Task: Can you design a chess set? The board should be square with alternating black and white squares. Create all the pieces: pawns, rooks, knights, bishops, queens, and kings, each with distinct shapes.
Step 674:
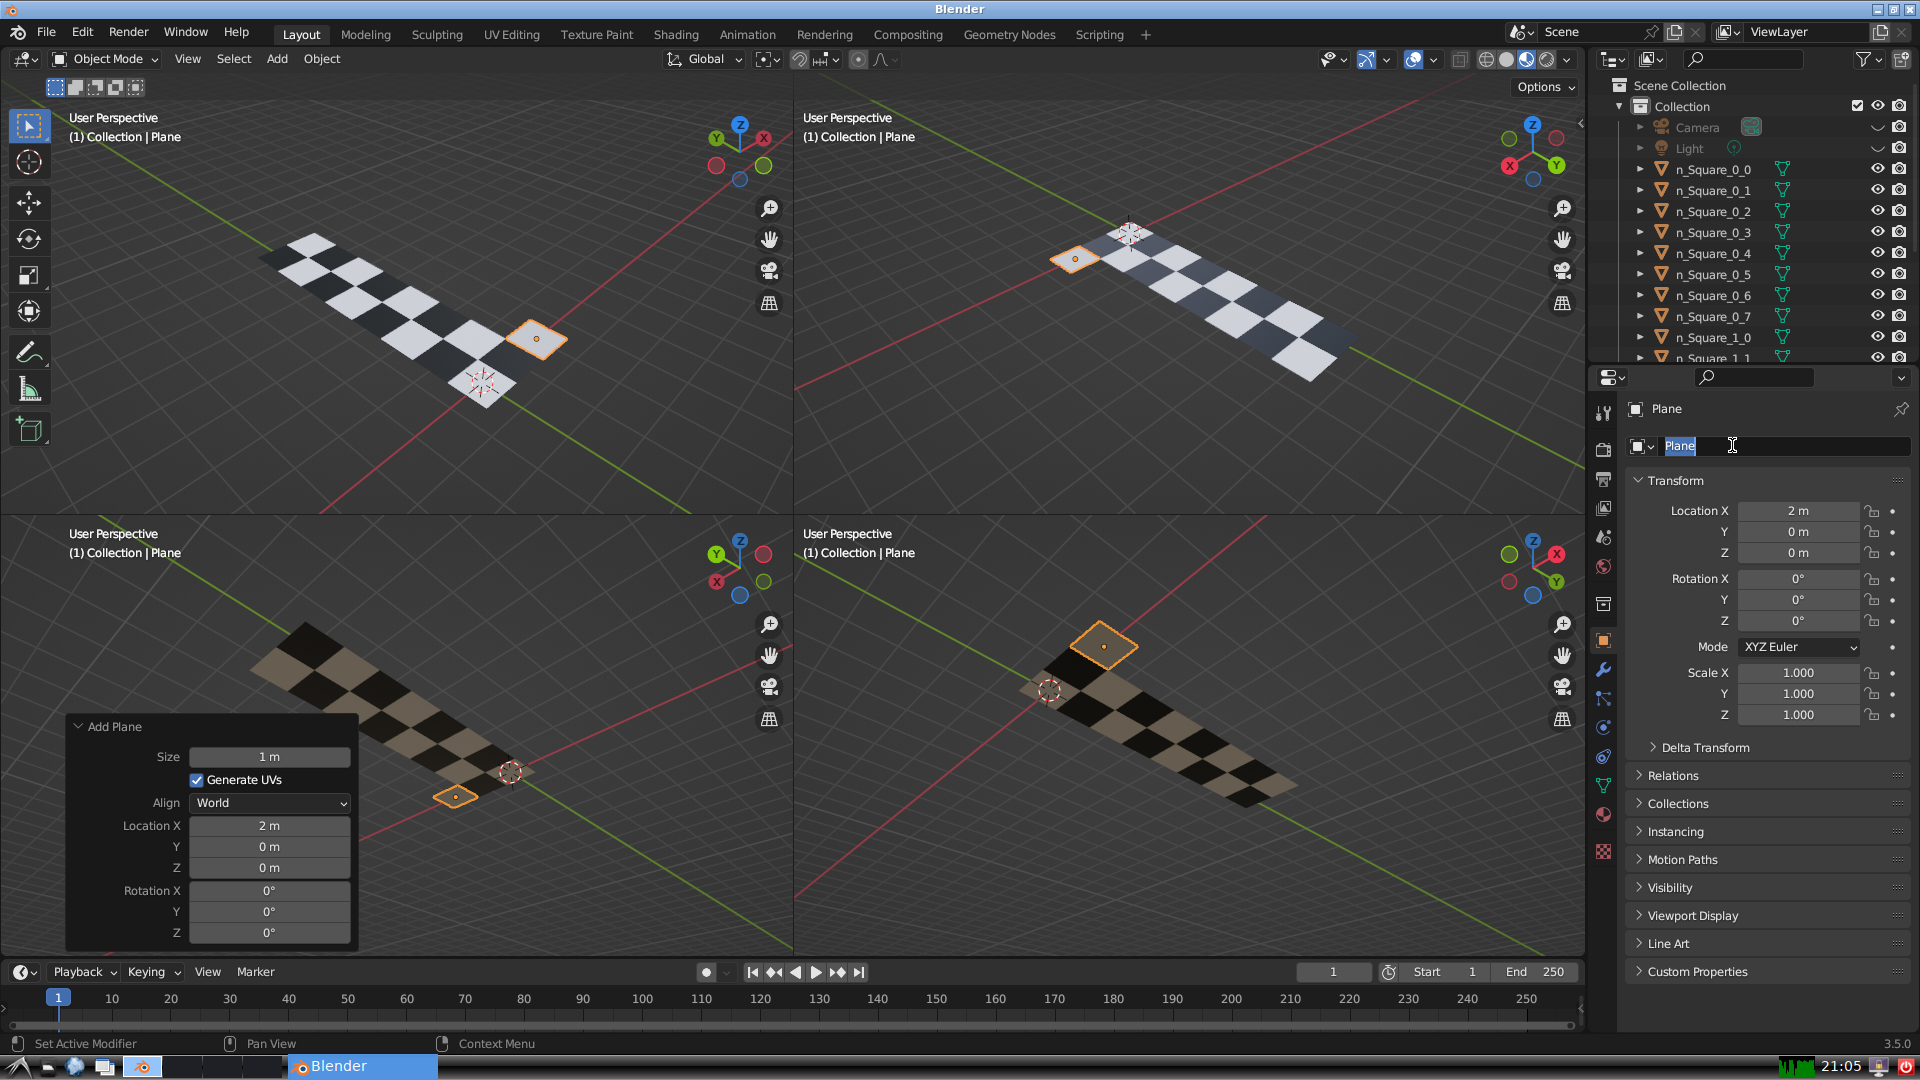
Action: input_text: n_Square_2_0